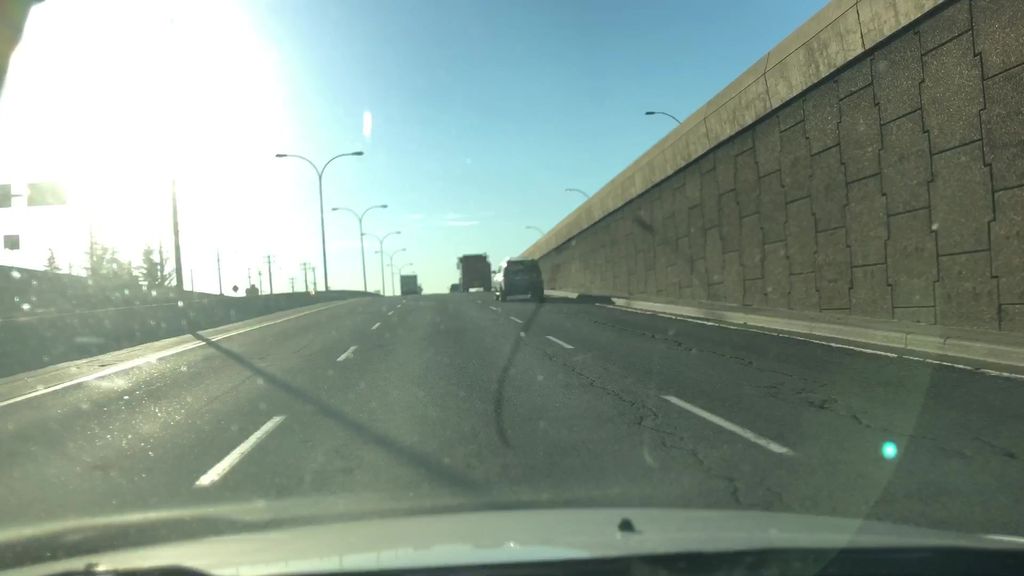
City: edmonton